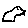
Label: bird